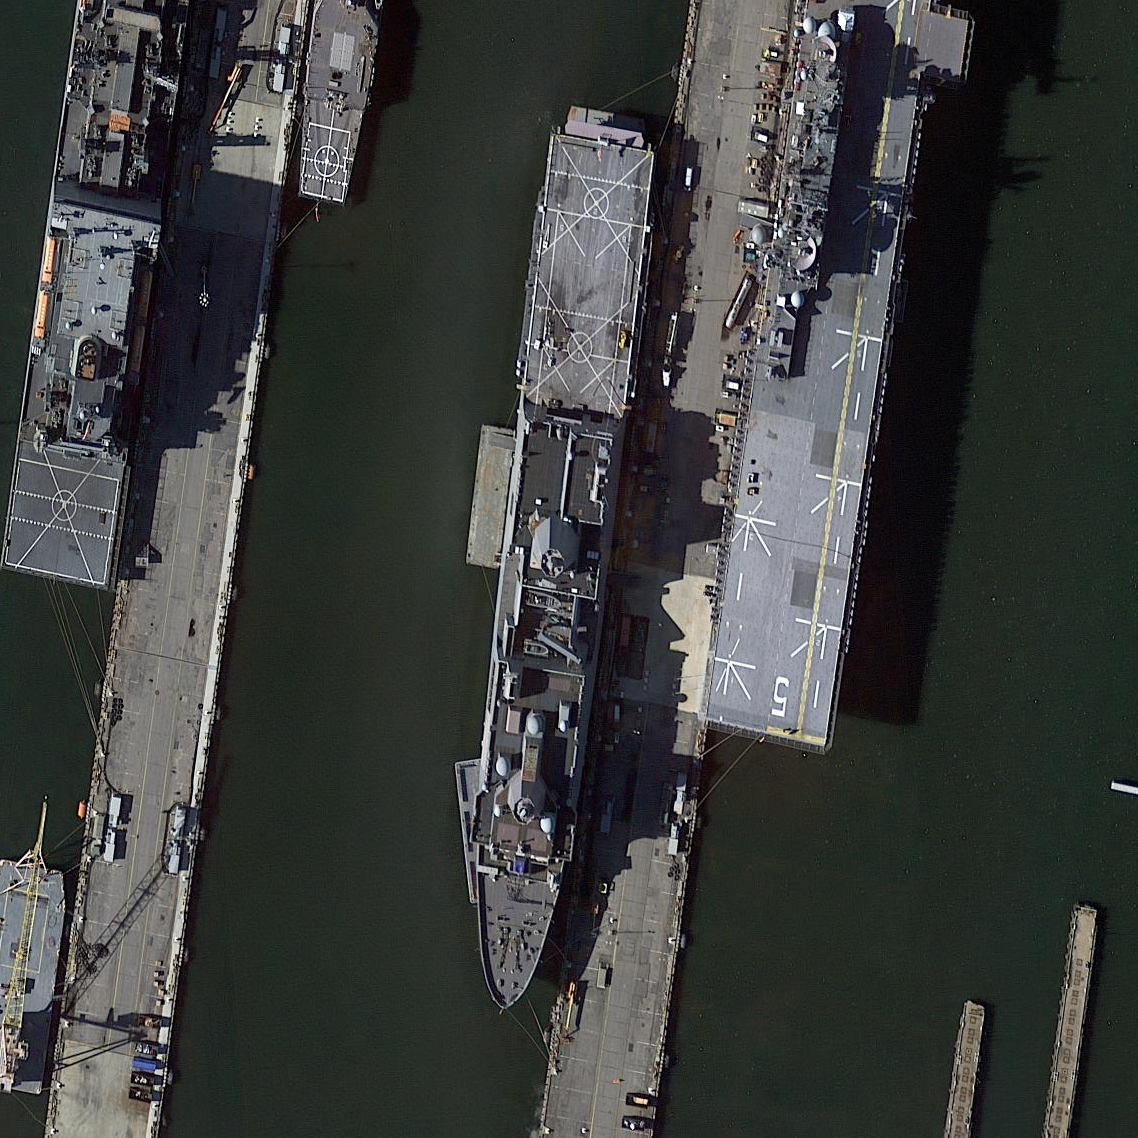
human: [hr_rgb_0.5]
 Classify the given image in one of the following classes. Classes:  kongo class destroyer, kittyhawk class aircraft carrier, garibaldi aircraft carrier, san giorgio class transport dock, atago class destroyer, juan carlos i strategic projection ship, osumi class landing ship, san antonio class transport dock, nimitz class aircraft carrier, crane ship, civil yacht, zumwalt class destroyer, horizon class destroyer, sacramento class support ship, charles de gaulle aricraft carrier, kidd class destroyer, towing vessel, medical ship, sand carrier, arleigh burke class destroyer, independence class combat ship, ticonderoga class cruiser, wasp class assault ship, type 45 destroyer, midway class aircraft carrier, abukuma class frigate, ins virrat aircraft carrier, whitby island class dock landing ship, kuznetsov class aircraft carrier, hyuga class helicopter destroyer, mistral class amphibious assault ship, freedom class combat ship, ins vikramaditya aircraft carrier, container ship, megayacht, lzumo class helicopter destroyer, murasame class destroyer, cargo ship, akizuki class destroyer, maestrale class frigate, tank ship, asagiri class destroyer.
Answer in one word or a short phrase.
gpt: San Antonio class transport dock